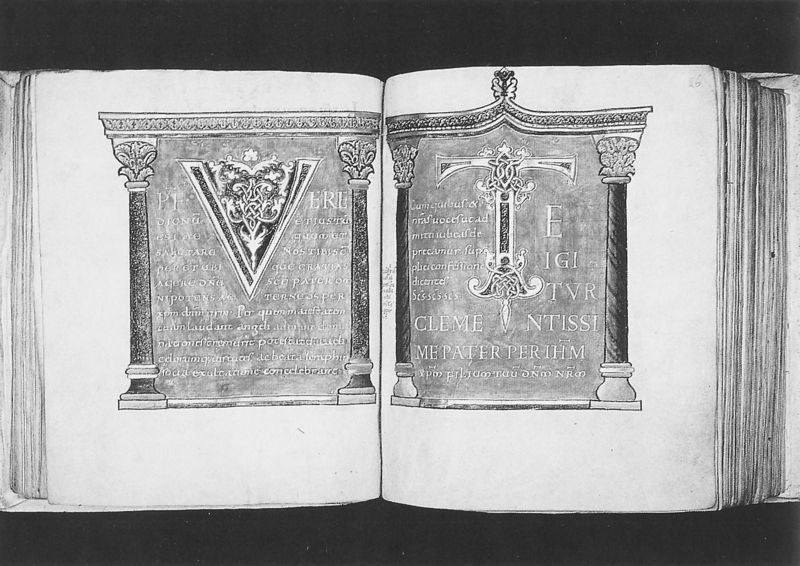
Titel: Sakramentar, Fulda
Institution: Köln, Erzbischöfliche Diözesan- und Dombibliothek
Schlagwörter: blätter, weiß, grau, schmuck, schwarz, säule, säulen, zeichen, dach, muster, ornament, bibel, stein, schrift, papier, dick, inschrift, ornamente, foto, fotografie, buch, kreuz, initialen, schwarzweiß, text, buchstabe, buchstaben, initiale, kapitell, fries, pergament, wappen, schnörkel, initialien, seiten, tempel, aufgeschlagen, knick, handschrift, pater, gebälk, palmblätter, säulenordnung, latein, ordnung, buchmalerei, evangeliar, muste, clemens, raddierung, clementine, t, v, clementissi, matrikel, te igitur